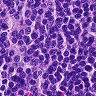
Metastatic tissue present: no